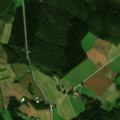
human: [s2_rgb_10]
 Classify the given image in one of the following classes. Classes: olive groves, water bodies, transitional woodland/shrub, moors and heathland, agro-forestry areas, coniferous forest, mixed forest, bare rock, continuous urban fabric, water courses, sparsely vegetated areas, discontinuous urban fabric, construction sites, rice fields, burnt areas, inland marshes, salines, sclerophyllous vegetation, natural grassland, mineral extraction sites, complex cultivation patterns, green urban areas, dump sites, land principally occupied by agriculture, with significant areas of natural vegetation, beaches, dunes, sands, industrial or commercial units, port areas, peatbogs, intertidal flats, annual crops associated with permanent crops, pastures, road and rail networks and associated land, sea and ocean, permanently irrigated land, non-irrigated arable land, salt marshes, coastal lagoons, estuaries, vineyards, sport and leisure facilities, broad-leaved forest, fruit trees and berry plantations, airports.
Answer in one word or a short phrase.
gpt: non-irrigated arable land, land principally occupied by agriculture, with significant areas of natural vegetation, mixed forest, peatbogs